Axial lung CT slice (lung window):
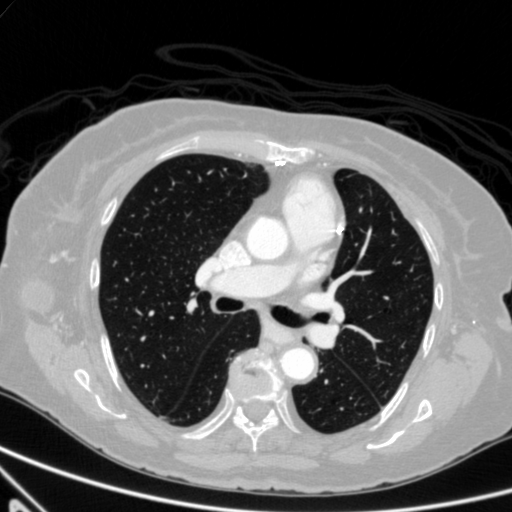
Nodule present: no